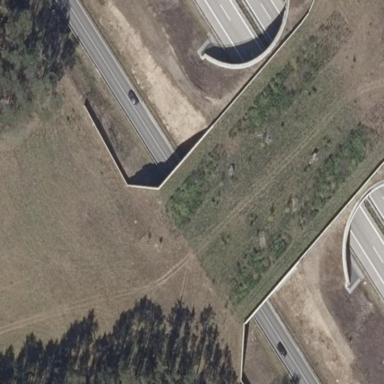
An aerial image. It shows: Bridge in grassy area designed as wildlife crossing.